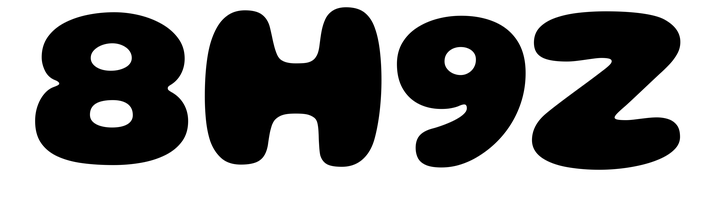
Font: Gluten_ExtraBold